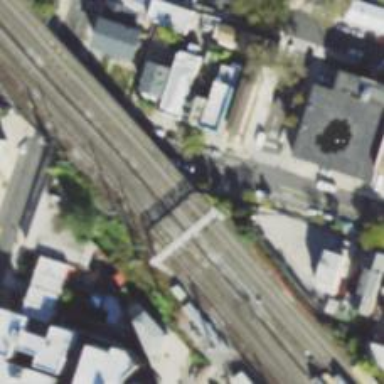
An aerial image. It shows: Electrified railway with rail tracks.